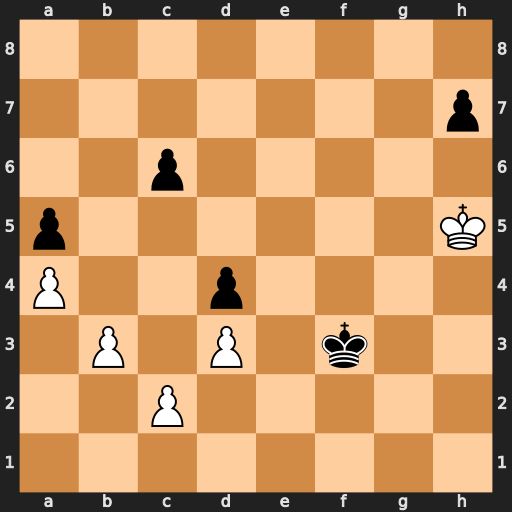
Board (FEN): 8/7p/2p5/p6K/P2p4/1P1P1k2/2P5/8
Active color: w
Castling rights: -
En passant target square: -
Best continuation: b4 axb4 a5 Ke3 a6 b3 cxb3